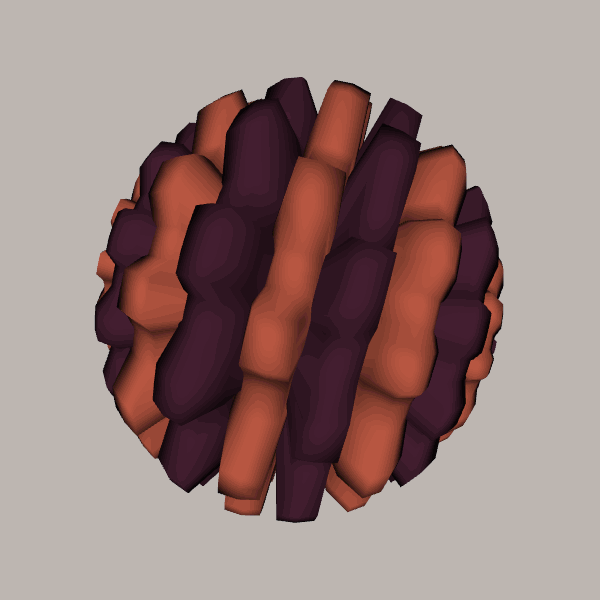
Background: light